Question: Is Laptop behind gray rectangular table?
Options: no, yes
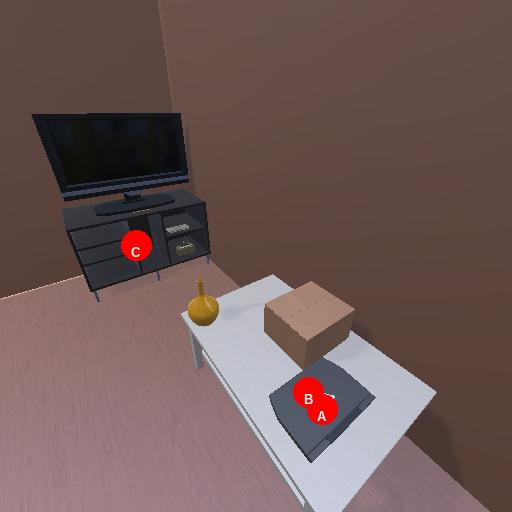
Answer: no